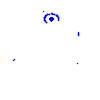
Particle: pion